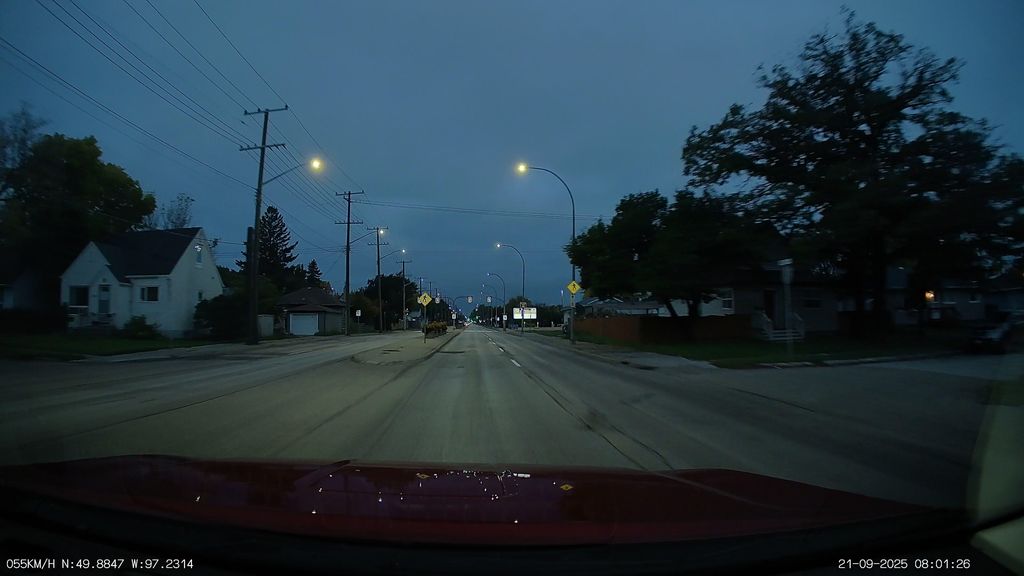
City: winnipeg